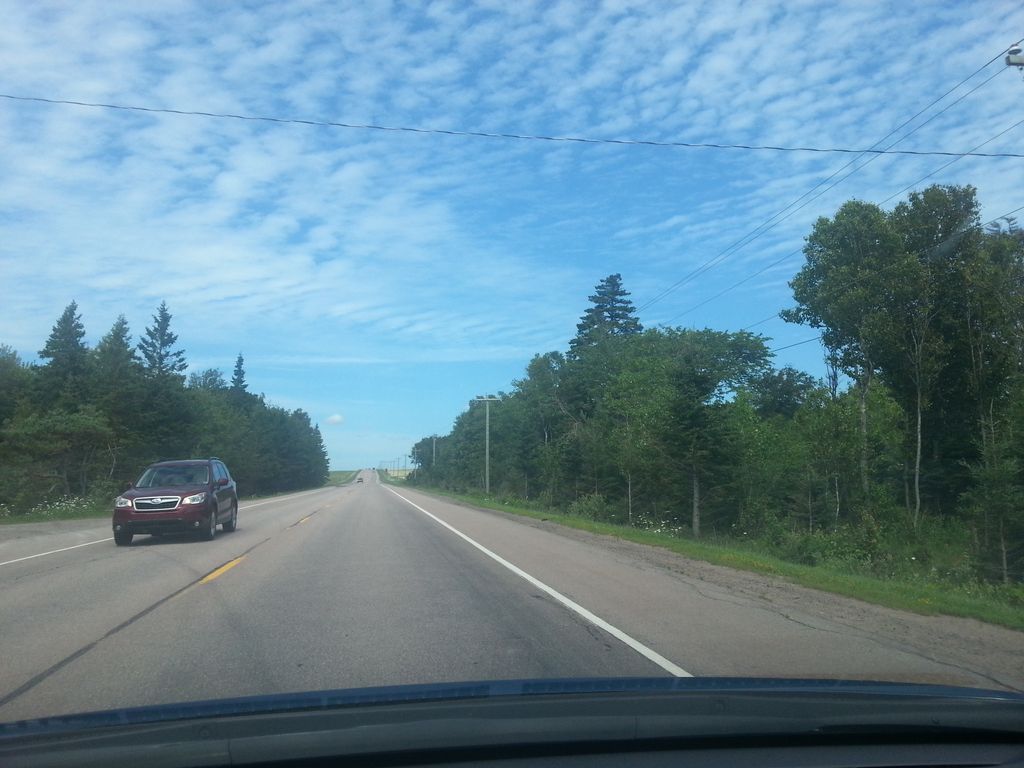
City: charlottetown